Question: Count the number of objects in the diagram.
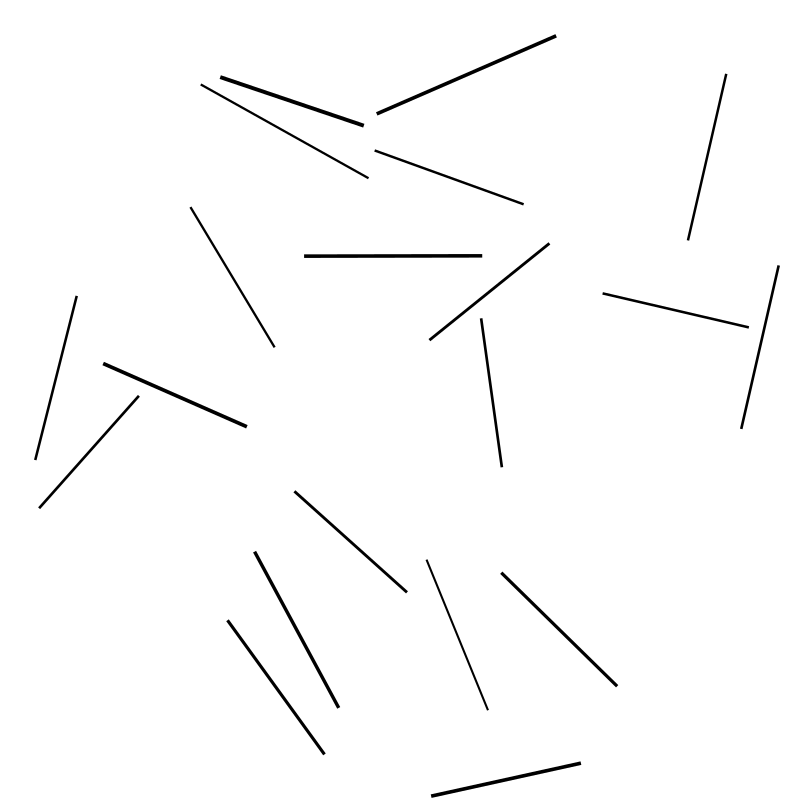
Answer: 20